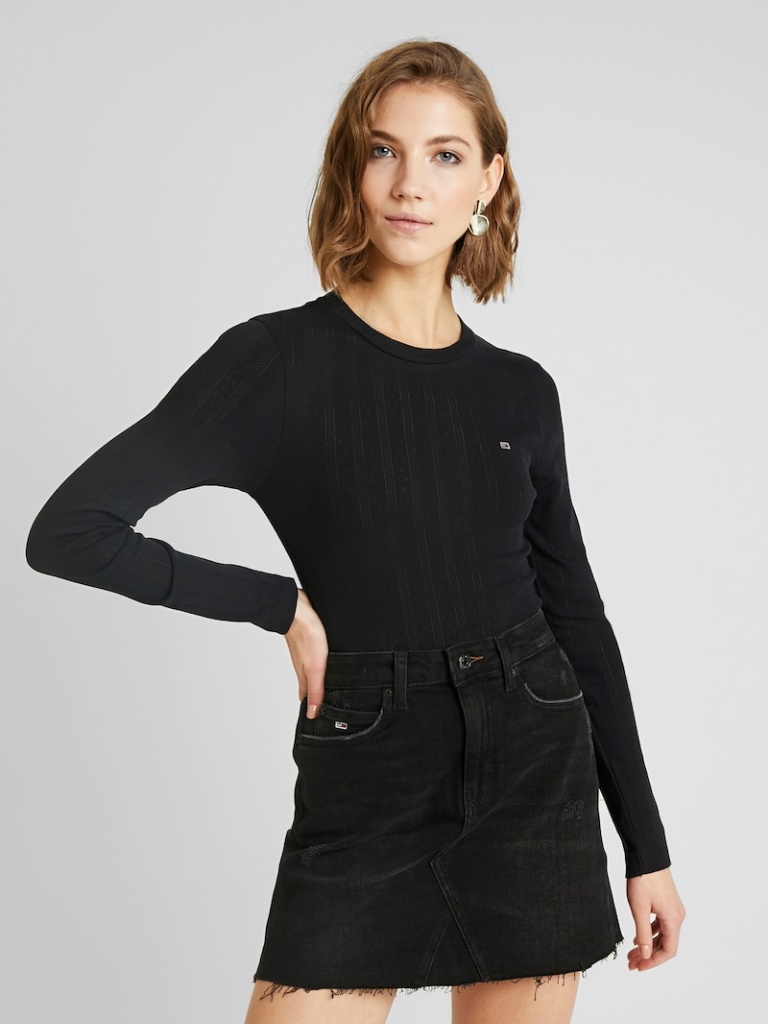
cotton tight a long-sleeved with the sleeves down hip length Fully Tucked in crew t-shirt